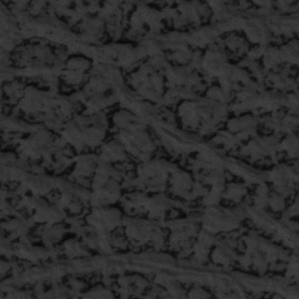
Label: frost